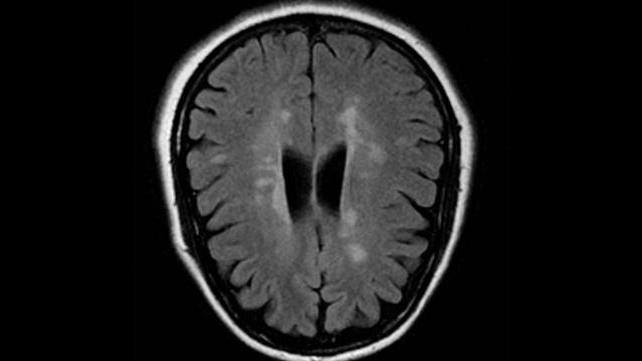
Label: notumor